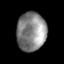
Tissue: prostate
Cell type: B cells
Senescence score: 0.3587
Nuclear area (px): 1107
Mean DAPI intensity: 134.765